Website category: sports
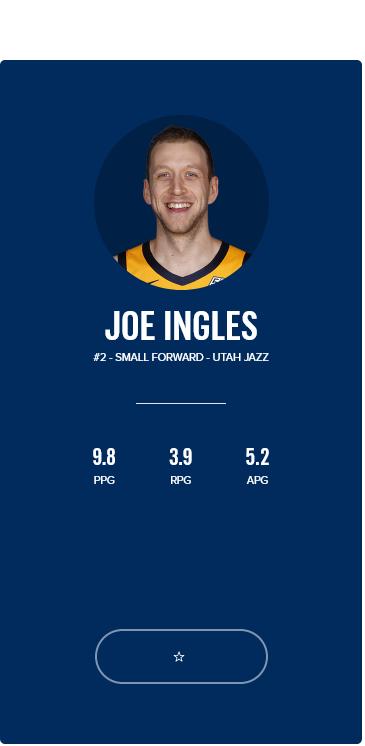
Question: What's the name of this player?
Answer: JOE INGLES

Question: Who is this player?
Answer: JOE INGLES

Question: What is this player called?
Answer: JOE INGLES

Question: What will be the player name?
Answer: JOE INGLES

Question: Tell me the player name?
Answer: JOE INGLES

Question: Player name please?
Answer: JOE INGLES

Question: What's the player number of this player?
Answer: #2

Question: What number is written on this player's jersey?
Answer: #2

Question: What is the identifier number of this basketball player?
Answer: #2

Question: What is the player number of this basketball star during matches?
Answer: #2

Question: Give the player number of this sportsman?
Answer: #2

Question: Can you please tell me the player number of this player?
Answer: #2

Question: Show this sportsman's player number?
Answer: #2

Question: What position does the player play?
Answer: SMALL FORWARD

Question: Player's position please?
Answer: SMALL FORWARD

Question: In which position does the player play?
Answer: SMALL FORWARD

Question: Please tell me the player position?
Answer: SMALL FORWARD

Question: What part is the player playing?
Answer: SMALL FORWARD

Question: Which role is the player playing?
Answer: SMALL FORWARD

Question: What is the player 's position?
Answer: SMALL FORWARD

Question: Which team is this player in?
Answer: UTAH JAZZ

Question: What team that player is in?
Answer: UTAH JAZZ

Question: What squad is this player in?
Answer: UTAH JAZZ

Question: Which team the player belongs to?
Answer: UTAH JAZZ

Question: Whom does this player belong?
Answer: UTAH JAZZ

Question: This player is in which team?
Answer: UTAH JAZZ

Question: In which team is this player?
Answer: UTAH JAZZ

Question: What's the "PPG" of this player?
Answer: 9.8

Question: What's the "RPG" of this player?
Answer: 3.9

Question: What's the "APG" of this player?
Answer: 5.2

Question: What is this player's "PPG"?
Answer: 9.8

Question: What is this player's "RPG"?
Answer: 3.9

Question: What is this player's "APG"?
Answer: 5.2

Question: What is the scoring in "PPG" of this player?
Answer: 9.8

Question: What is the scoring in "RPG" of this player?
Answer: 3.9

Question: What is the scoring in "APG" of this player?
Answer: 5.2

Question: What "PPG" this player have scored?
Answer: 9.8

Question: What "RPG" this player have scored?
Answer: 3.9

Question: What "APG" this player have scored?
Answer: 5.2

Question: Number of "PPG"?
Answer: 9.8

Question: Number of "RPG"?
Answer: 3.9

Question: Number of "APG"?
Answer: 5.2

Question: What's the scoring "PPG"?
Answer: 9.8

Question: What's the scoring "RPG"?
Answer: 3.9

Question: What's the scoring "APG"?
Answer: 5.2